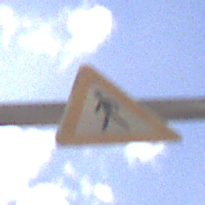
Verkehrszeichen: FussgaengerRechts
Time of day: MorningAfternoon
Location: Outdoor (Urban)
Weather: PartlyCloudy
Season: NotSpecified
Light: Natural